Aerial crown-view tile of a tropical tree (Barro Colorado Island, Panama), acquired 20240611:
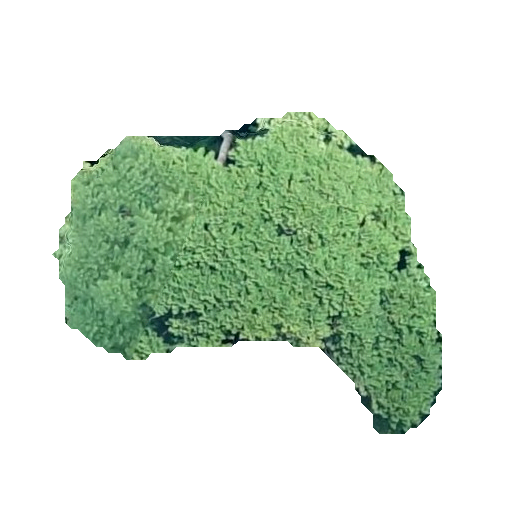
Species: Jacaranda copaia
GBIF accepted scientific name: Jacaranda copaia
Crown area: 124.246 m²